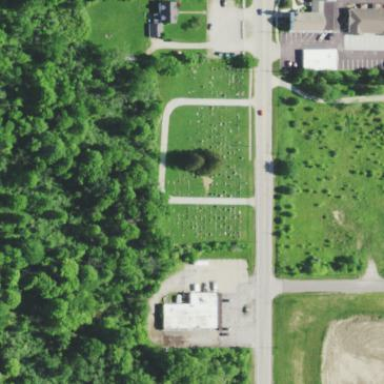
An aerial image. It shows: Cemetery.